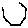
Label: hexagon